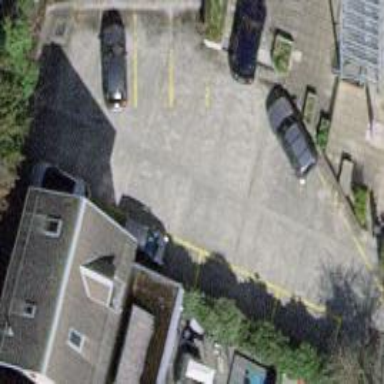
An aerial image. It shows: Parking area with surface.